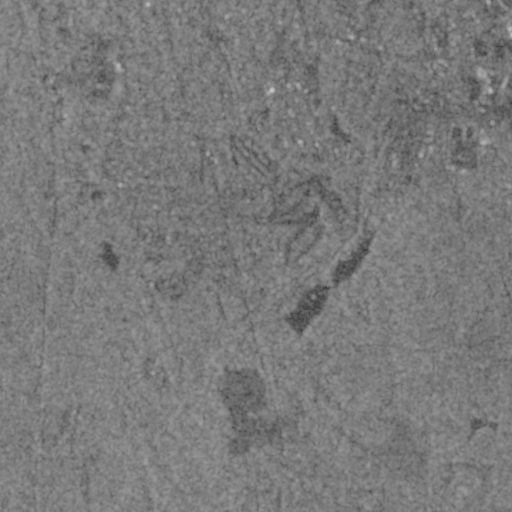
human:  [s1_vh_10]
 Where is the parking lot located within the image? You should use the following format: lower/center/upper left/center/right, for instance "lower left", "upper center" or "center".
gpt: The parking lot is located in the upper center of the image.
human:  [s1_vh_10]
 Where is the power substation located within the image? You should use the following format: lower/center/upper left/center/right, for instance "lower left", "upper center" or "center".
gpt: The power substation is located in the center of the image.
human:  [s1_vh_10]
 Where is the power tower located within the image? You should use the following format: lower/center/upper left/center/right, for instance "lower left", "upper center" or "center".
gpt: The power tower is located in the upper right of the image.
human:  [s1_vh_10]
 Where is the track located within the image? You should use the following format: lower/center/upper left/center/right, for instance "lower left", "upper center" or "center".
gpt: The track is located in the upper left of the image.
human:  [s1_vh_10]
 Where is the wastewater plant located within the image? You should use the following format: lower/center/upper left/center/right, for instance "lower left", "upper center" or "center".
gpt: The wastewater plant is located in the lower left of the image.
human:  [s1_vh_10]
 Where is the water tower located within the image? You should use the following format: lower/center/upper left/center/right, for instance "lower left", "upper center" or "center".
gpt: The water tower is located in the upper right of the image.
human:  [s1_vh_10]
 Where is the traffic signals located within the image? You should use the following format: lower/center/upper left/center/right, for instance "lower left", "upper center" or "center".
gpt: The traffic signals is located in the upper right of the image.
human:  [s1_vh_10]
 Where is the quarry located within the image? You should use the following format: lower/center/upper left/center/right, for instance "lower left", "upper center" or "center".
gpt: There is no quarry in the image.

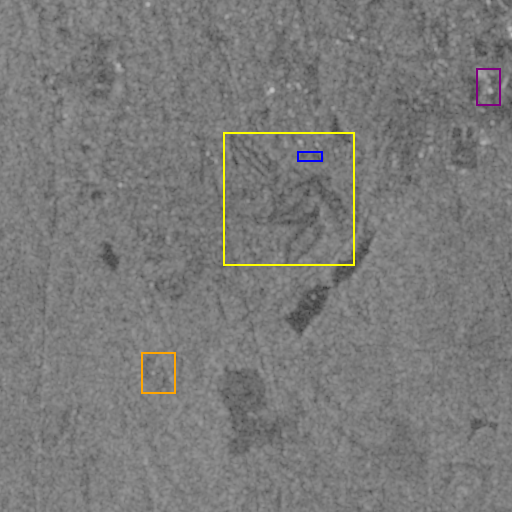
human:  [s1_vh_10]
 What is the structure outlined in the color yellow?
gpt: The structure outlined in yellow is a park.
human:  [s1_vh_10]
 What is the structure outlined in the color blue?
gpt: The structure outlined in blue is a parking lot.
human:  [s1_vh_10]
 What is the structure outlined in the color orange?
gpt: The structure outlined in orange is a wastewater plant.
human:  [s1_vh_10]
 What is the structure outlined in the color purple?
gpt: The structure outlined in purple is a building.
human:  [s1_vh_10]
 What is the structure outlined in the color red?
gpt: There is no red outline.